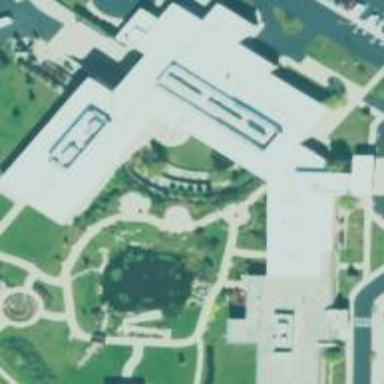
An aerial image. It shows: Hospital building.